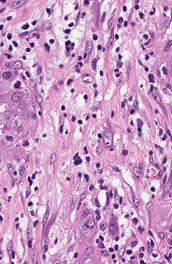
Tumor epithelial tissue: yes
Tumor-associated stroma tissue: yes
Normal tissue: no